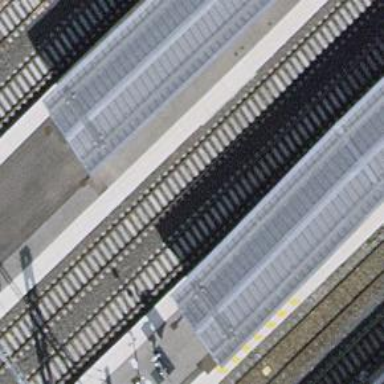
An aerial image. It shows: Railway stop with public transport stop position.